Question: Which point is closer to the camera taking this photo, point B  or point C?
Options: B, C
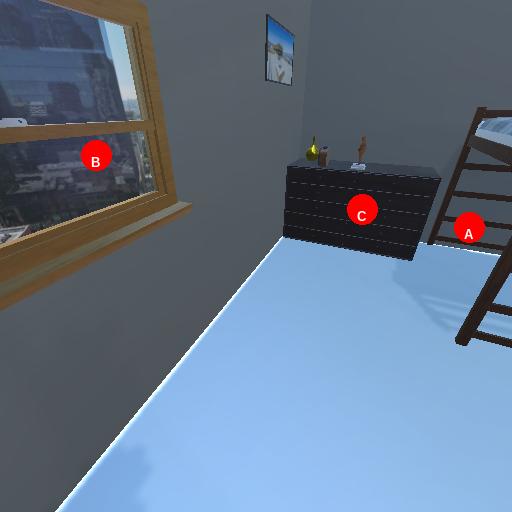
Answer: B